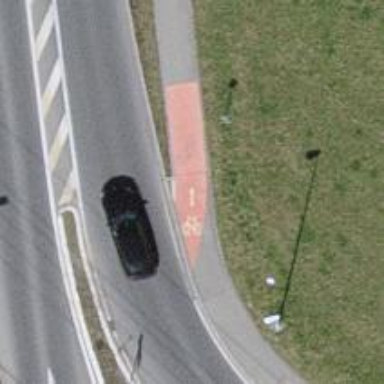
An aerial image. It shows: Cycleway.